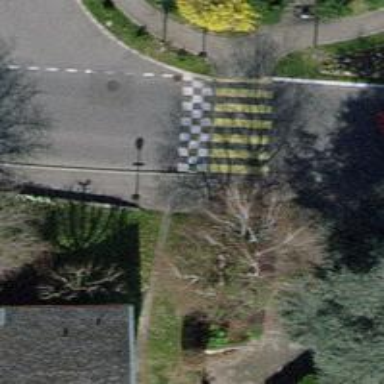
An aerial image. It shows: Zebra crossing on the road.